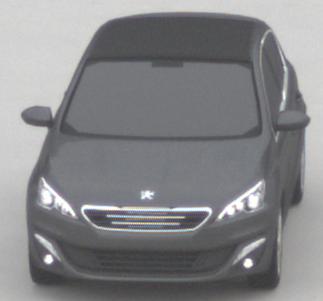
Make: Peugeot
Model: 308 VTi 82
Detailed model: 308 (II)
Model produced from: 2013/09
Model produced until: 2014/11
Doors: 5
Color: gray
Road condition: dry road
Daytime: morning or afternoon
Contrast: low contrast